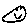
Label: smiley face